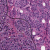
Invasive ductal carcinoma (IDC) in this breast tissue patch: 1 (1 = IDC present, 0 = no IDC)